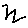
Label: zigzag